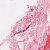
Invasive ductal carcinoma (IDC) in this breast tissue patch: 0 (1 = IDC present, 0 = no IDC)